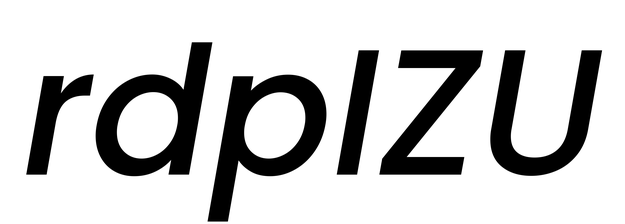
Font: Poppins-MediumItalic